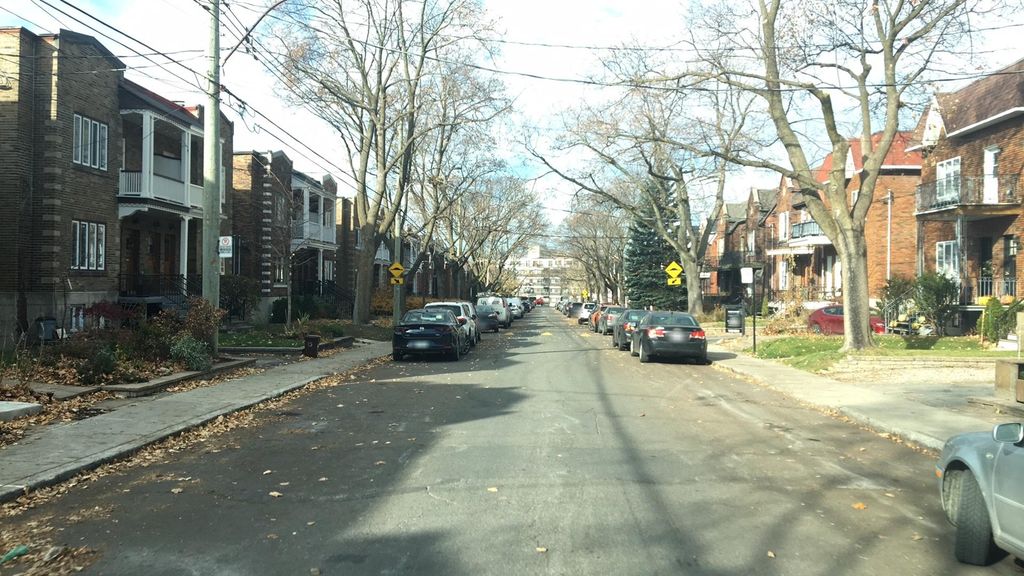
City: montreal